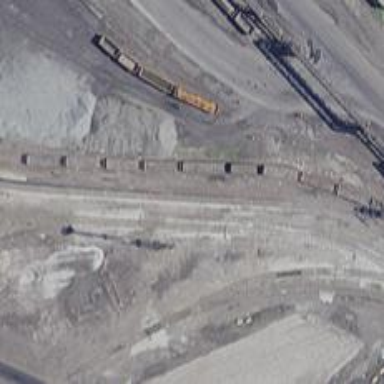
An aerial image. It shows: Rail spur service.